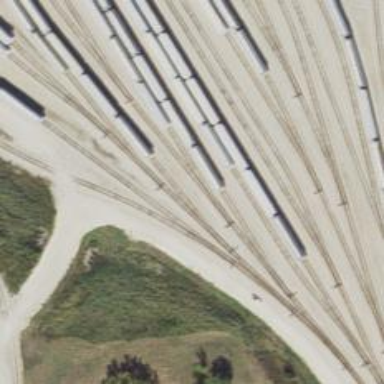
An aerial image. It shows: Railway spur service.